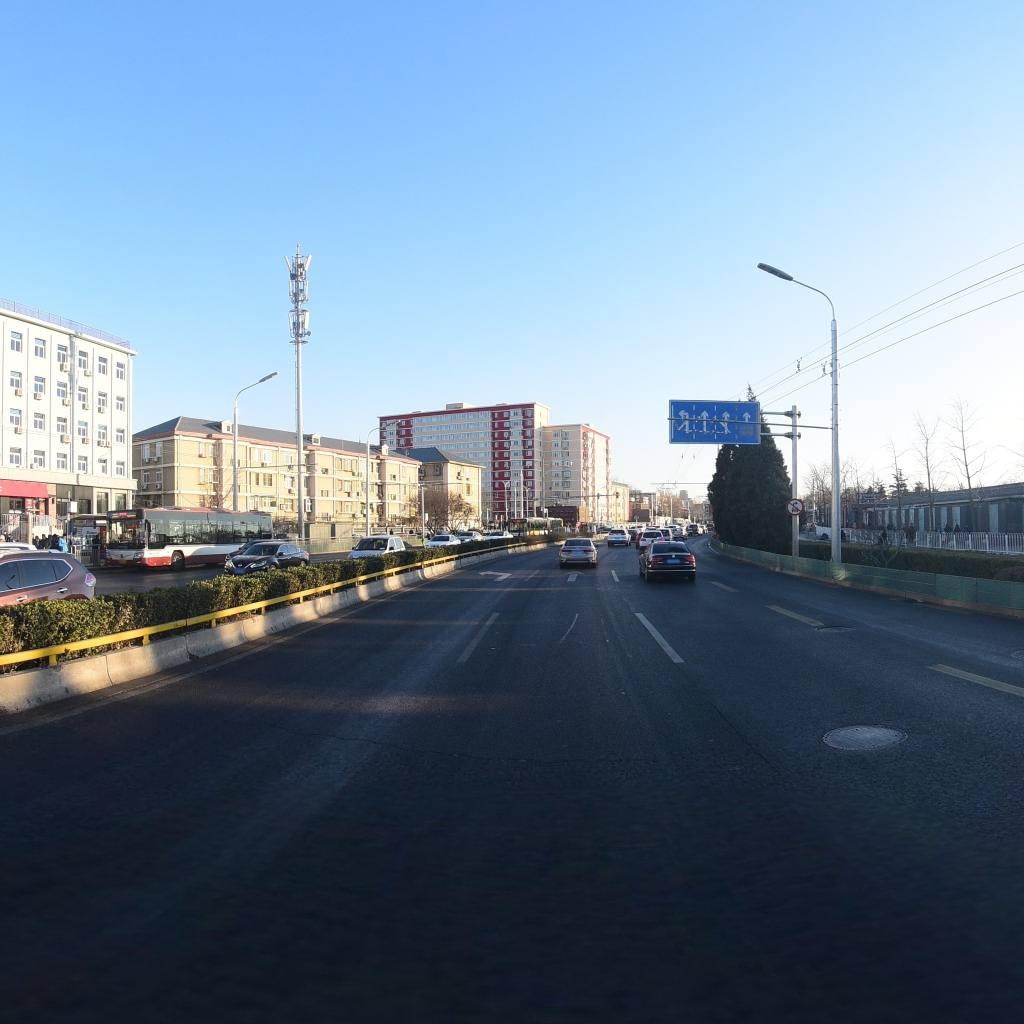
Region: Dongcheng
Road damage annotations: longitudinal crack, manhole cover, transverse crack, longitudinal patch, manhole cover